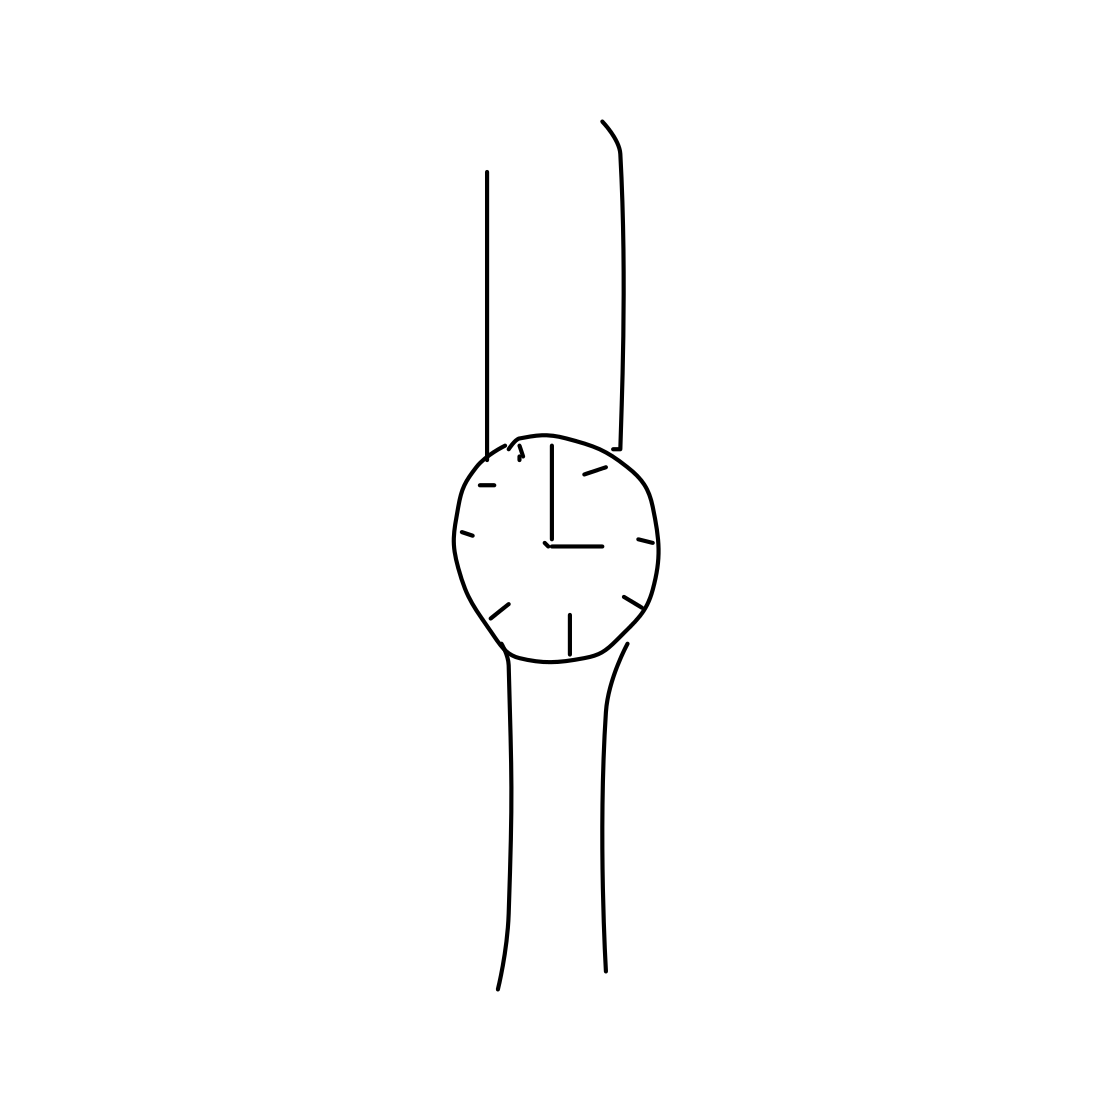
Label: wrist-watch